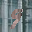
Label: 9